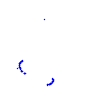
Particle: kaon